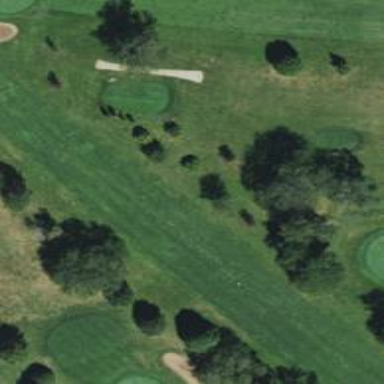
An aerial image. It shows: View of golf hole.